Question: I am trying to write a query that would only generate one row per 'employerid' instead of generating multiple rows per employer and only filling one of the columns at a time. I am getting the below with my query:

The Query that I am using is this:
'''
SELECT Employer.employerid,
CASE WHEN Service.xxserviceid = '1' THEN 'Number 1' ELSE 'NULL' END AS Service1,
CASE WHEN Service.xxserviceid = '2' THEN 'Number 2' ELSE 'NULL' END AS Service2,
CASE WHEN Service.xxserviceid = '3' THEN 'Number 2' ELSE 'NULL' END AS Service3
FROM Employer
INNER JOIN Service
ON Service.employerid = Employer.employerid;
'''
So i want the Columns 'Service1', 'Service2', 'Service3' to be filled in one line per employer rather than multiple lines per employer.
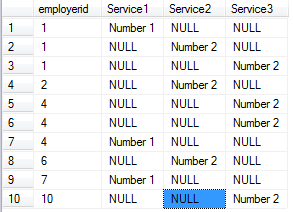
Answer: You can use 'GROUP BY' + 'MAX' to reduce the results to one line per employee:
'''
SELECT Employer.employerid,
max(CASE WHEN Service.xxserviceid = '1' THEN 'Number 1' ELSE 'NULL' END) AS Service1,
max(CASE WHEN Service.xxserviceid = '2' THEN 'Number 2' ELSE 'NULL' END) AS Service2,
max(CASE WHEN Service.xxserviceid = '3' THEN 'Number 3' ELSE 'NULL' END) AS Service3
FROM Employer
INNER JOIN Service
ON Service.employerid = Employer.employerid
GROUP BY Employer.employerid;
'''
If you think about it, though, you don't even need the join with the 'Employer' table, because all you use from it is the 'employerid' column, which is already present in 'Service'.
So, the query can be reduced to:
'''
SELECT employerid,
max(CASE WHEN xxserviceid = '1' THEN 'Number 1' ELSE 'NULL' END) AS Service1,
max(CASE WHEN xxserviceid = '2' THEN 'Number 2' ELSE 'NULL' END) AS Service2,
max(CASE WHEN xxserviceid = '3' THEN 'Number 3' ELSE 'NULL' END) AS Service3
FROM Service
GROUP BY employerid;
'''
SQLFiddle: <URL>